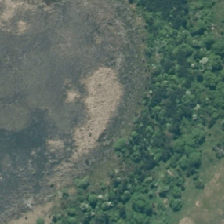
Land cover: herbaceous_freshwater_vege